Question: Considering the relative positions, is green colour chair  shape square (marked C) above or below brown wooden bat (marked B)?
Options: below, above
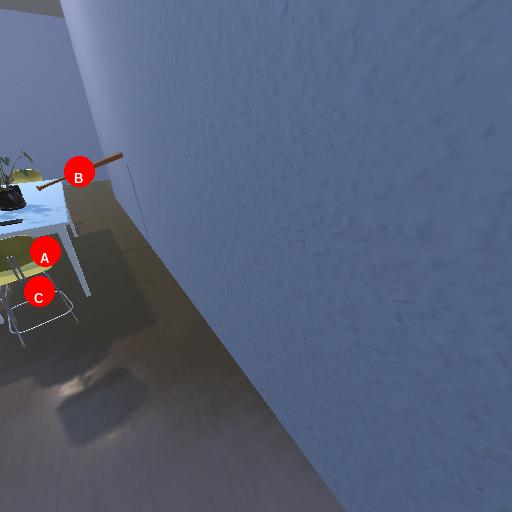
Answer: below